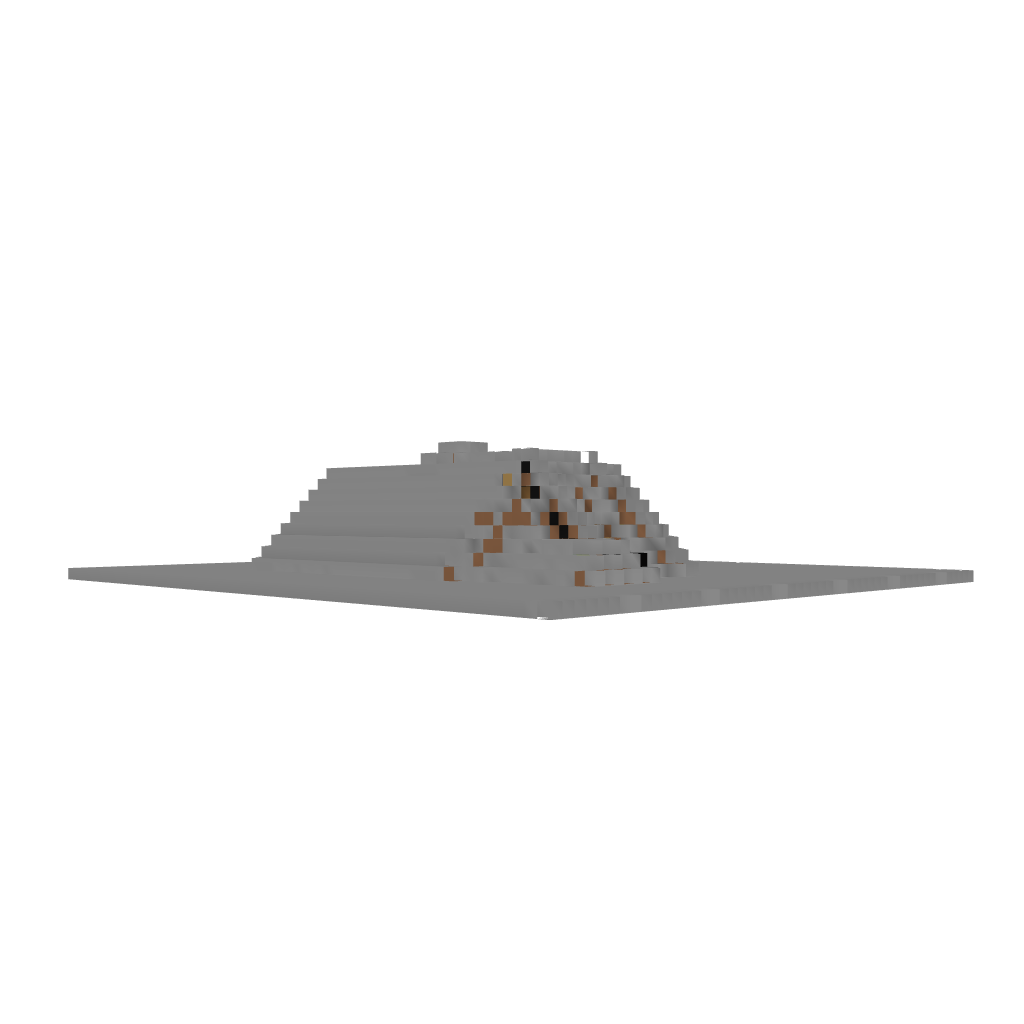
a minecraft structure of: The Bunker